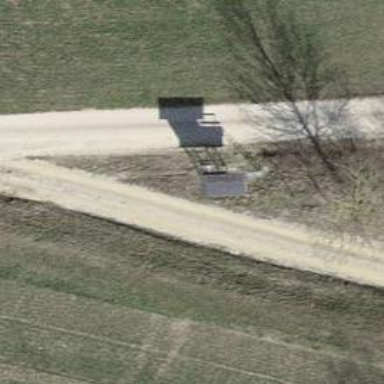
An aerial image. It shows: Hunting stand.